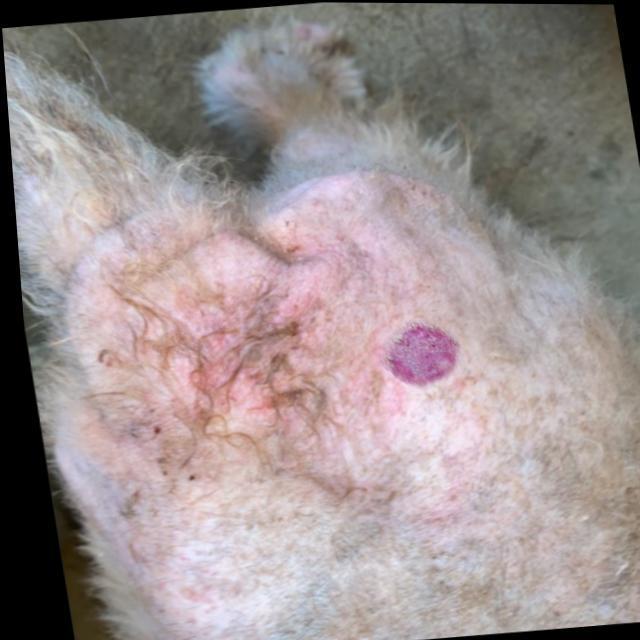
Canine ringworm (Dermatophytosis) — fungal infection caused by Microsporum or Trichophyton. Presents with circular alopecia, scaling, crusting, and broken hairs.